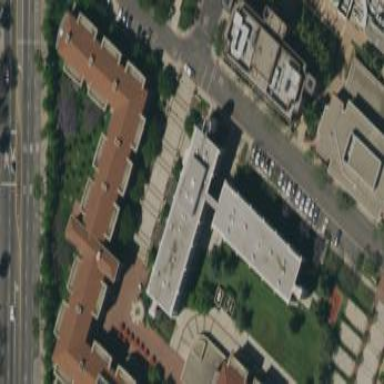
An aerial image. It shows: Dormitory building.